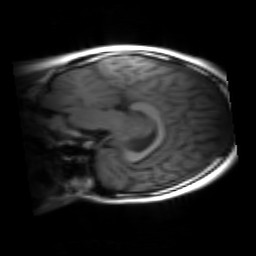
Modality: inplaneT1
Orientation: sagittal
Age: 20
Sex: female
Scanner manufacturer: siemens
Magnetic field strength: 3 T
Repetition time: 1.2 s
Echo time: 0.00251 s